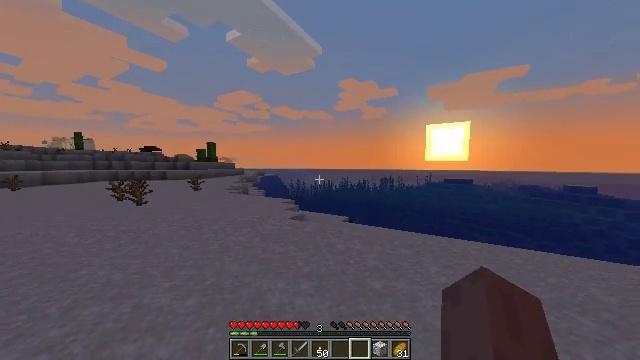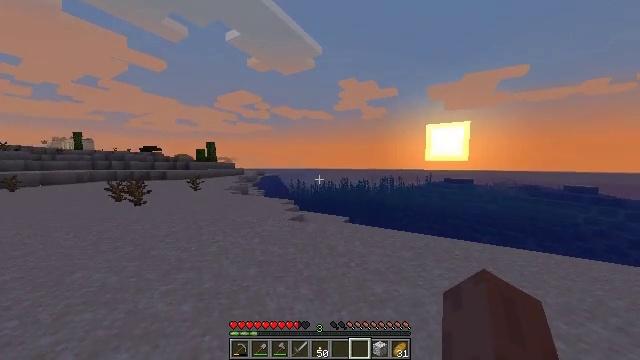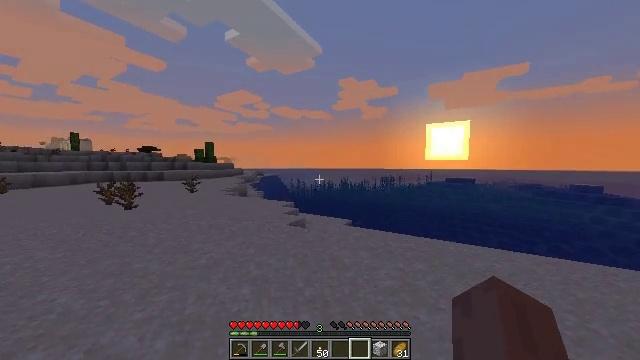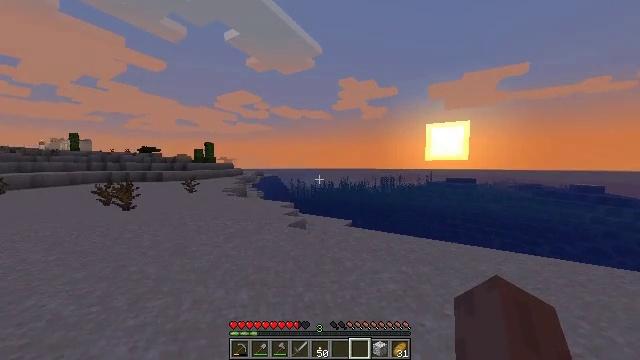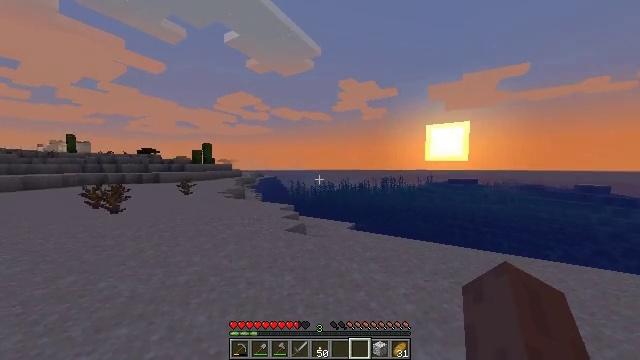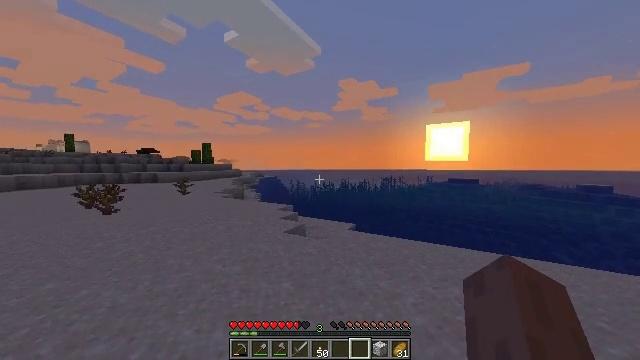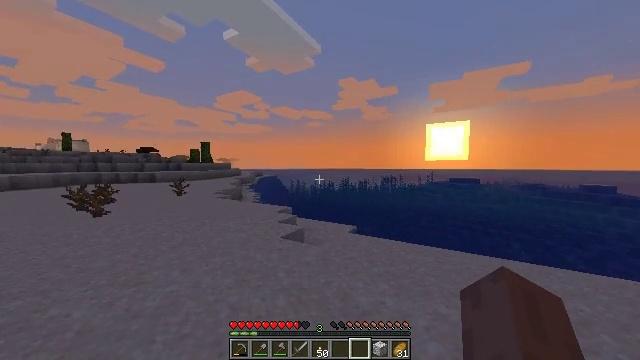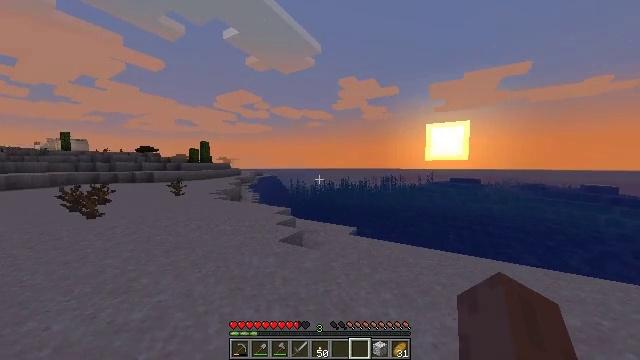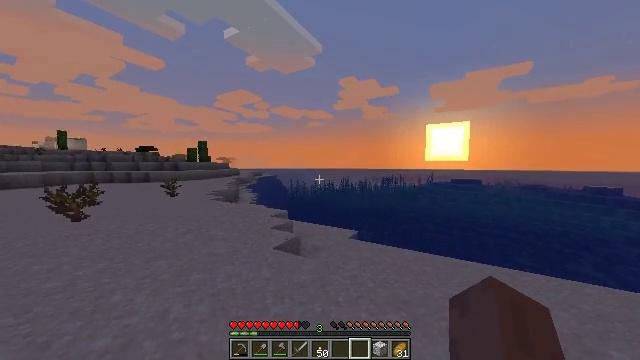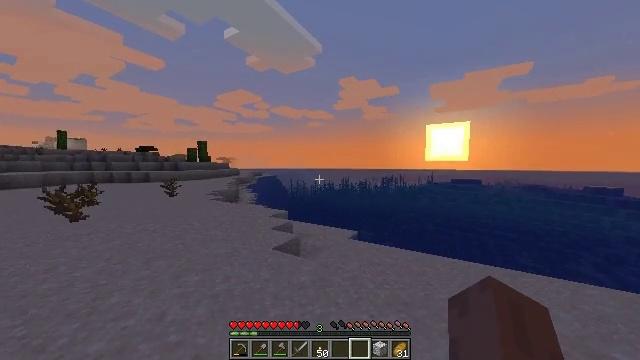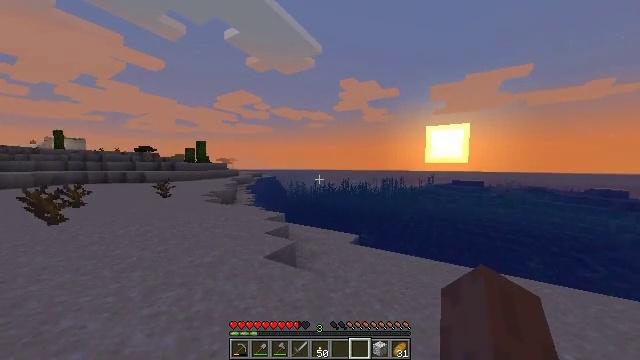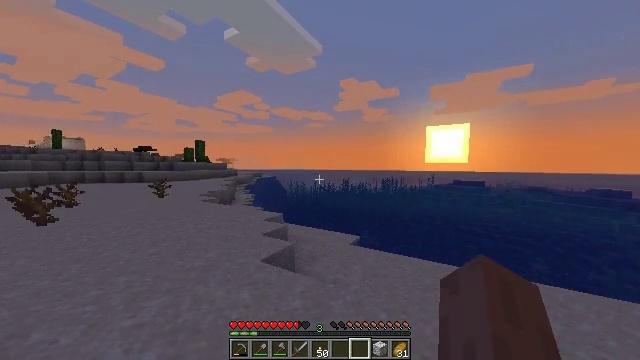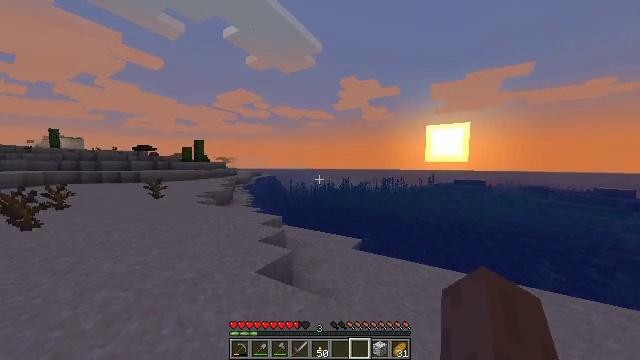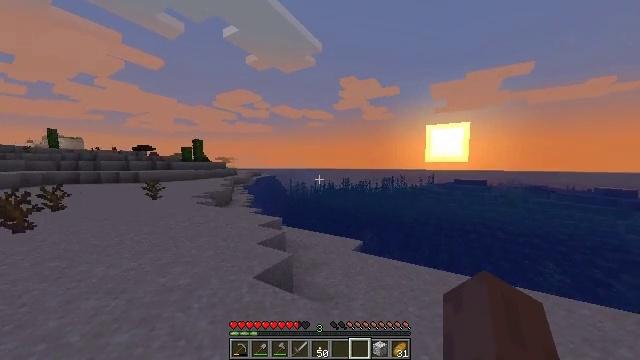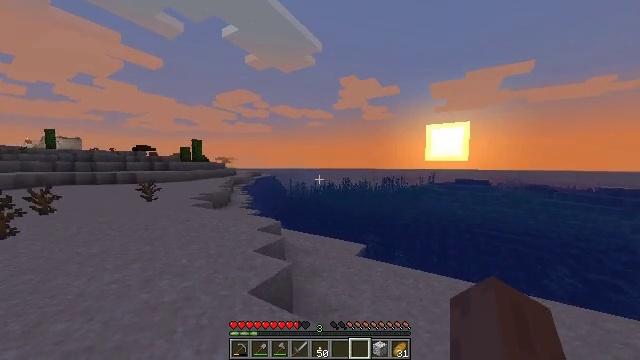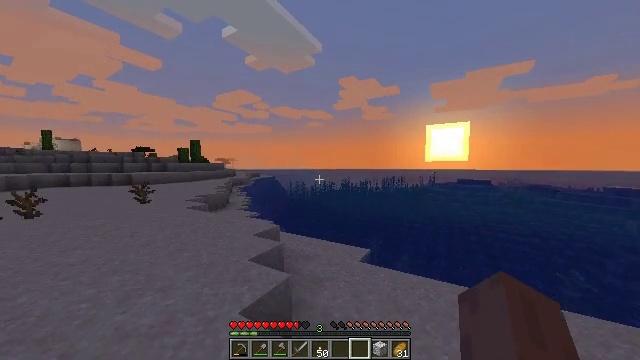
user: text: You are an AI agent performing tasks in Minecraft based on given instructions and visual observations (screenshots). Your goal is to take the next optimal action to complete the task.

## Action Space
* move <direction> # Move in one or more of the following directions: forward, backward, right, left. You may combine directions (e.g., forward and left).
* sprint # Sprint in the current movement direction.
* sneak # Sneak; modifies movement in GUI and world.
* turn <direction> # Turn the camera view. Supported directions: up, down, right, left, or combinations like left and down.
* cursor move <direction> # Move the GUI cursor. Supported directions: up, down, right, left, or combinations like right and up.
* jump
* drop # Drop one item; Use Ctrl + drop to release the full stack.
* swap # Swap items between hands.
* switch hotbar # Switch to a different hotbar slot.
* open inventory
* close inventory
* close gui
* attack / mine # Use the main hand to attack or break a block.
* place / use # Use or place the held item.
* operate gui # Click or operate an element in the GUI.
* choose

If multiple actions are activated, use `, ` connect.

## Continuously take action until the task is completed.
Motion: motion action
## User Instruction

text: Collect the jungle button.
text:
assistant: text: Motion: move forward, sprint
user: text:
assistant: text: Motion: move forward, sprint
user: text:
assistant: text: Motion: move forward, sprint
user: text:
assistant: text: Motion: move forward, sprint
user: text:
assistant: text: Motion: move forward, sprint
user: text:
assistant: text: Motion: move forward, sprint
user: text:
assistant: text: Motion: move forward, sprint
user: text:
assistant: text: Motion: move forward, sprint
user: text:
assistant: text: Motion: move forward, sprint
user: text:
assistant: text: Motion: move forward, sprint
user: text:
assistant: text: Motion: move forward, sprint
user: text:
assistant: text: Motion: move forward, sprint
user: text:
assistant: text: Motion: move forward, sprint
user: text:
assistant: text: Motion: move forward, sprint
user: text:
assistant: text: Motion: move forward, sprint
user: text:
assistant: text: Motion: move forward, sprint
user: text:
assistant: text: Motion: move forward, sprint
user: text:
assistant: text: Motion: move forward, sprint
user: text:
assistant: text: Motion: move forward, sprint
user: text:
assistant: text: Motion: move forward, sprint
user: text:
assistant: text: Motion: move forward, sprint
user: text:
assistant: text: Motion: move forward, sprint
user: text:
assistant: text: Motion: move forward, sprint
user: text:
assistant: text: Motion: move forward, sprint
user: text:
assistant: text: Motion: move forward, sprint
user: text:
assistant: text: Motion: move forward, sprint
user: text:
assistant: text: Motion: move forward, sprint
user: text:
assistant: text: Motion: move forward, sprint
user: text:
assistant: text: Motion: move forward and move left, sprint
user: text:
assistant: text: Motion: move forward and move left, sprint